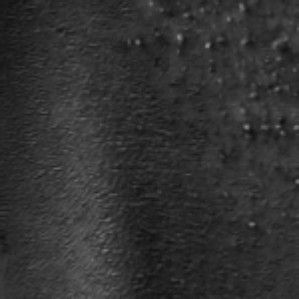
Label: frost